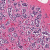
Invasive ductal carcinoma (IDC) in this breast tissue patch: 0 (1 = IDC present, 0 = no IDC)